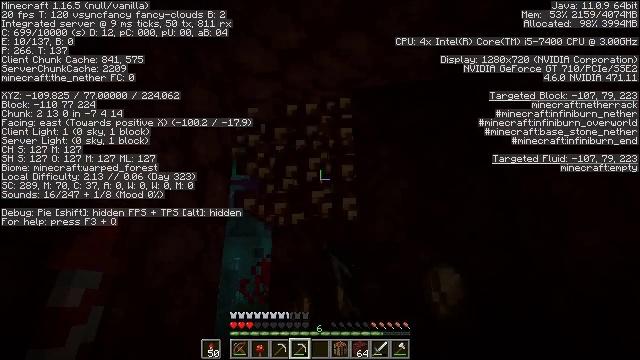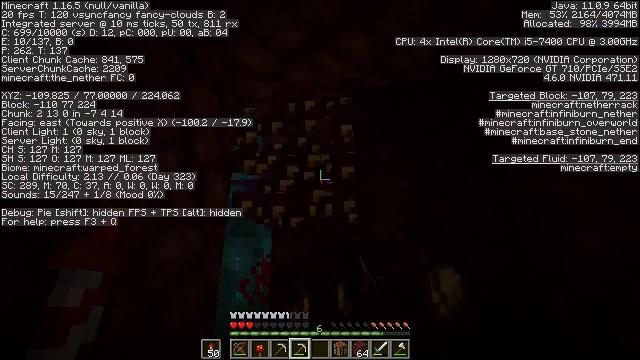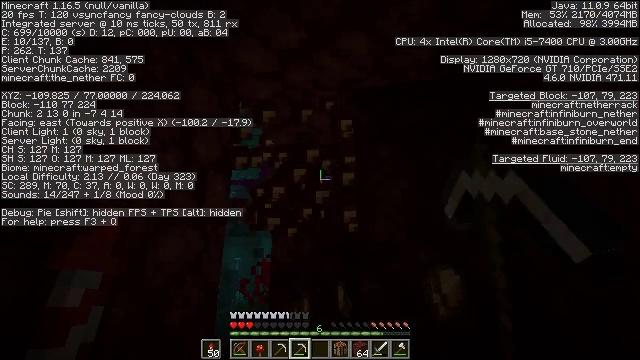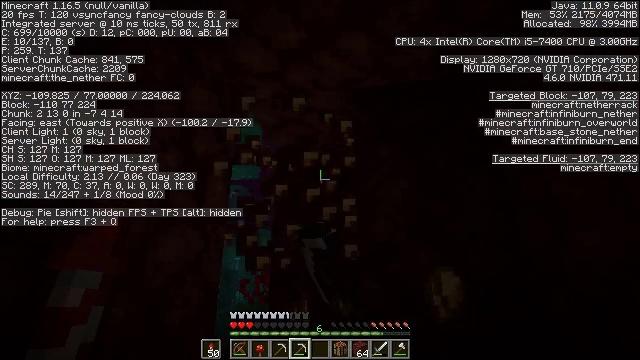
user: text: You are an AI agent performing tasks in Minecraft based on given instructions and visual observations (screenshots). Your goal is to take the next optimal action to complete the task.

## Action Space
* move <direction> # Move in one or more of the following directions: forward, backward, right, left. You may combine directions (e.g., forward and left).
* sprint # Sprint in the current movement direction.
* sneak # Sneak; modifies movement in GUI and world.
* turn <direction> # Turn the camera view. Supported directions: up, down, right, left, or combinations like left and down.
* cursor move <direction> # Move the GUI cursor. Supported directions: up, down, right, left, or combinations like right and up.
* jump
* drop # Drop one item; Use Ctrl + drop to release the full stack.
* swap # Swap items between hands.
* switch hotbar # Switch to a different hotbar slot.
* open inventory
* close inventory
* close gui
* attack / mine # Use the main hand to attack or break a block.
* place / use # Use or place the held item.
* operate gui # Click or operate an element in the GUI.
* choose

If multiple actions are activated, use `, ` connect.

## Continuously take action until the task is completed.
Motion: motion action
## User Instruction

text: Find and mine nether gold ore.
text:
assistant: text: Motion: attack / mine
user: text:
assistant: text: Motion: attack / mine
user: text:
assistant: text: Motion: attack / mine
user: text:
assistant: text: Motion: attack / mine